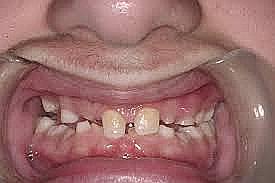
Condition: hypodontia